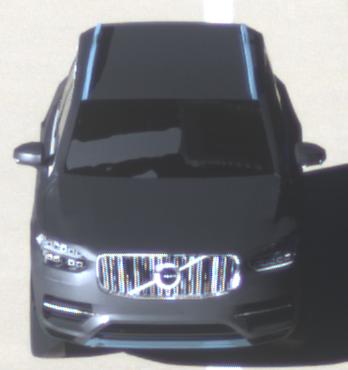
Make: Volvo
Model: XC90 B5
Detailed model: XC90 (L)
Model produced from: 2019/08
Model produced until: 2020/04
Doors: 5
Color: gray
Road condition: dry road
Daytime: morning or afternoon
Contrast: high contrast